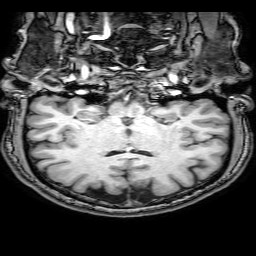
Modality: T1w
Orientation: sagittal
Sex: male
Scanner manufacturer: philips
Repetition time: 0.008109 s
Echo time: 0.00371 s